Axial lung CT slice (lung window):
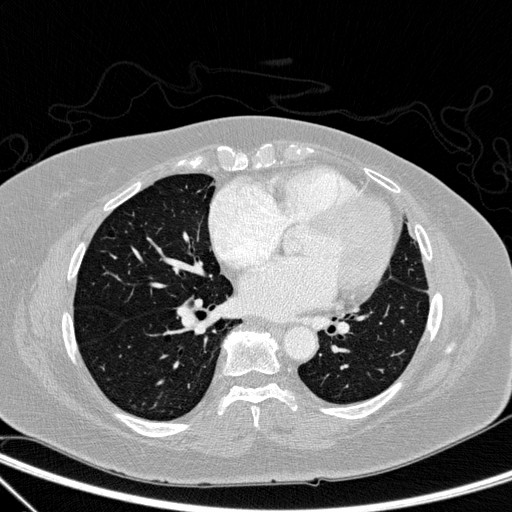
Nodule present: no